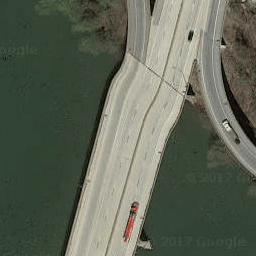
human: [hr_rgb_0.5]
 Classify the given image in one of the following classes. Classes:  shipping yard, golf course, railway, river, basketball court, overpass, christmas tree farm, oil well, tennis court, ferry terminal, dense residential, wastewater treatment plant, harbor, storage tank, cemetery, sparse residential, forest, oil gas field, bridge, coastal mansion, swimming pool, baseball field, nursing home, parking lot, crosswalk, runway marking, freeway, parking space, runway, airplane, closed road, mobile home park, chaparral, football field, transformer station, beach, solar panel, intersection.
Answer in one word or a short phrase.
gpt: bridge